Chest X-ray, AP view. Patient: 45 years old, sex F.
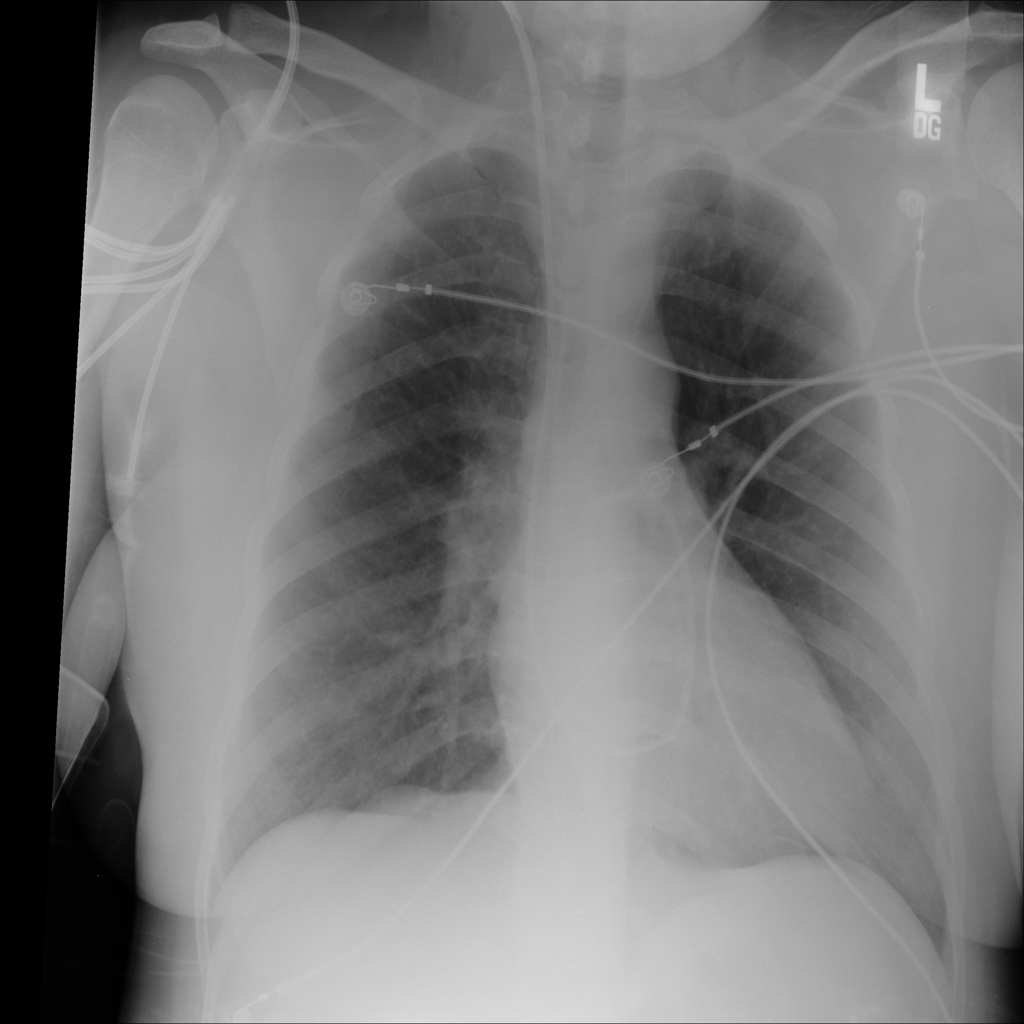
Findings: No Finding